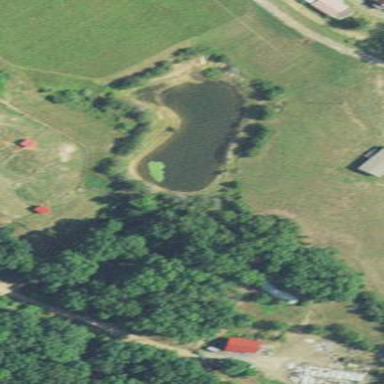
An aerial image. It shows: Pond surrounded by natural water.